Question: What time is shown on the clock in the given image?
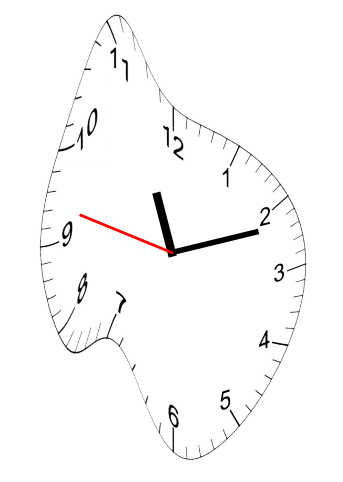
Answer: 11:11:47